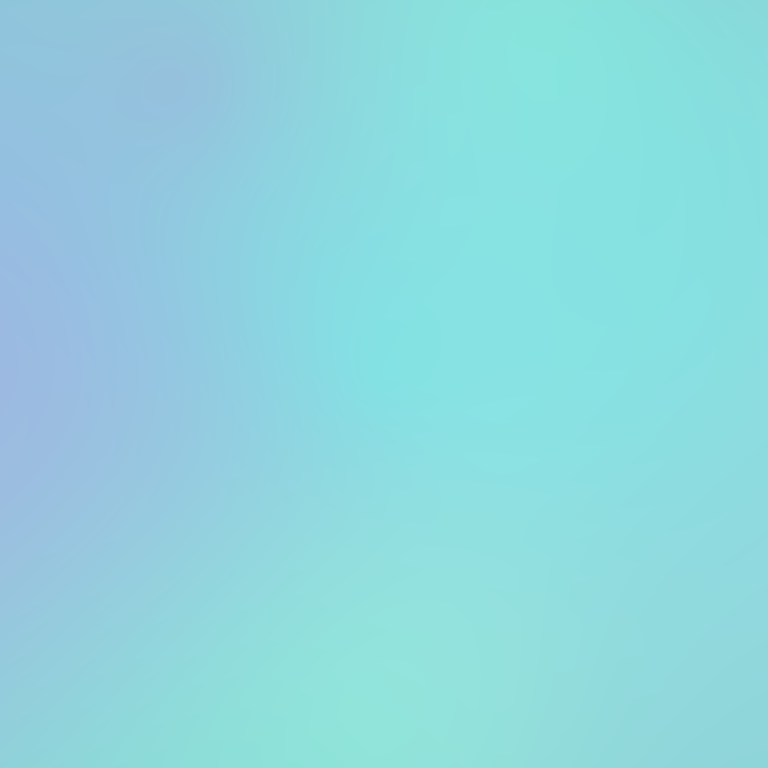
Abstract light effect, smooth gradient from soft teal to light lavender, calm atmosphere, diffuse glow, no room, no furniture, no objects.